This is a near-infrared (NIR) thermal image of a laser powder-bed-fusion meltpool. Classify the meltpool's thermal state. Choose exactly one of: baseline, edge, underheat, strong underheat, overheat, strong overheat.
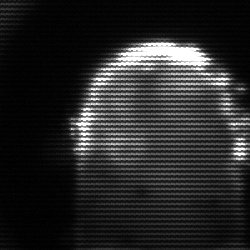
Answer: baseline